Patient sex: F
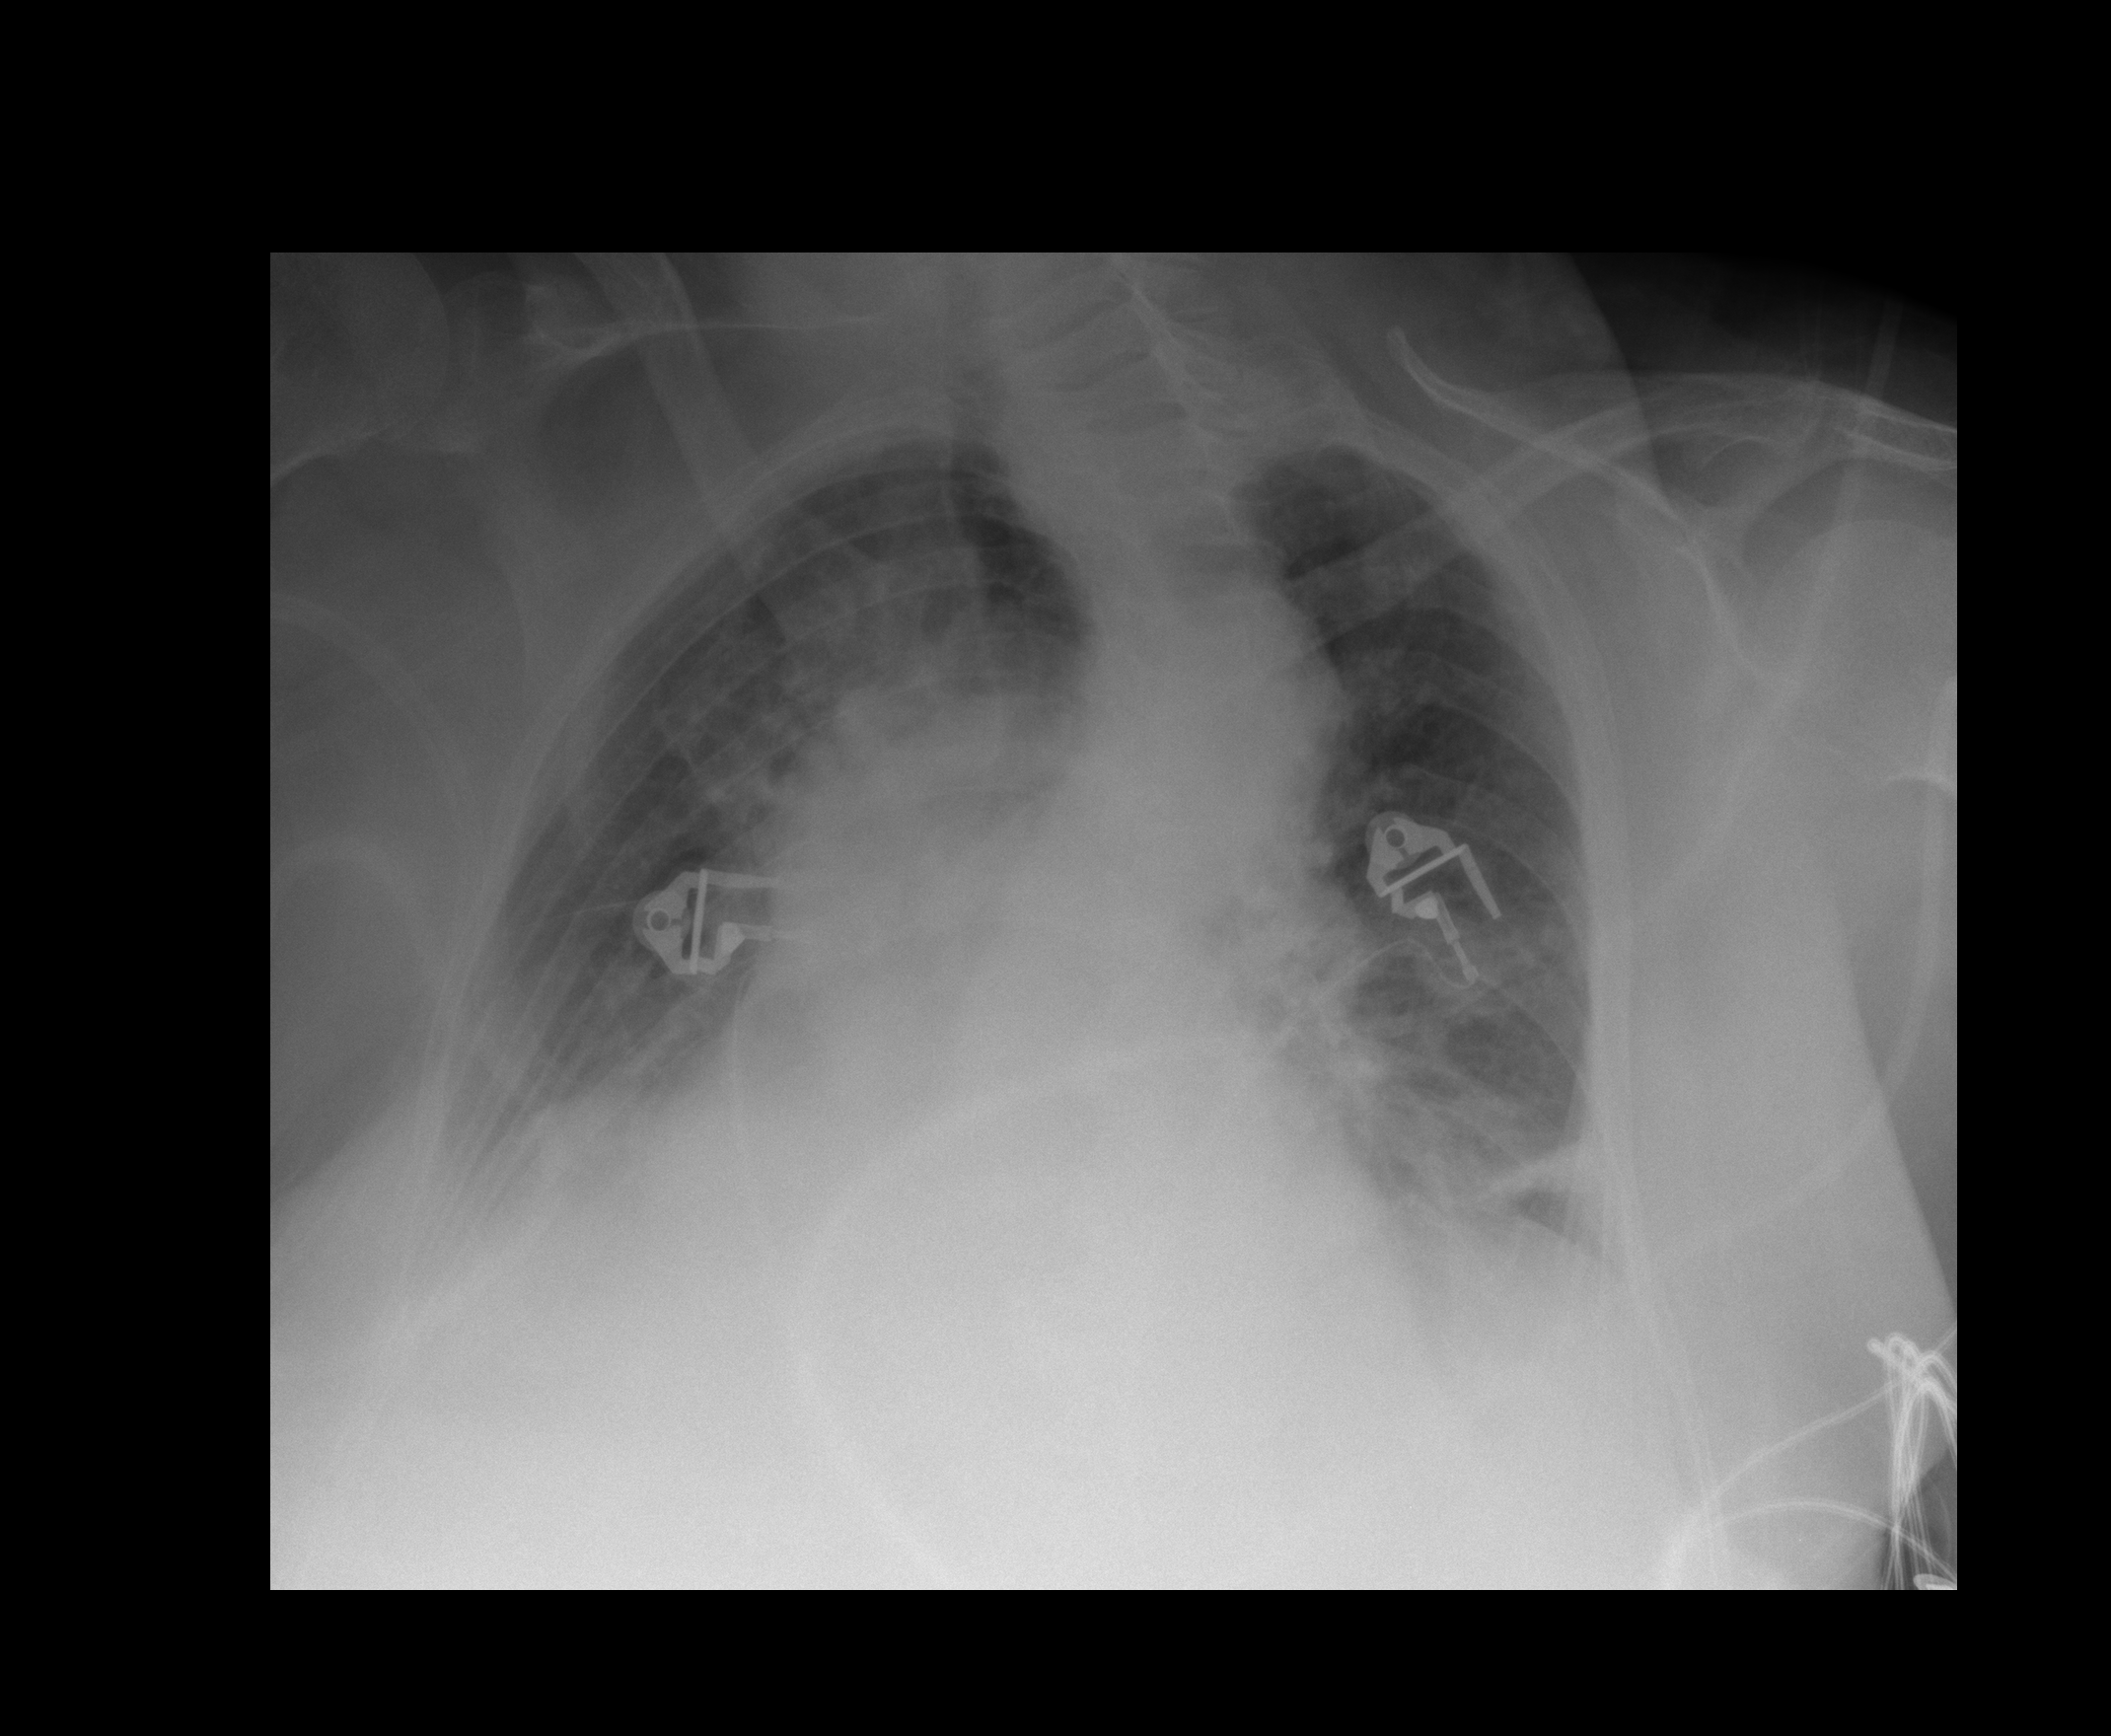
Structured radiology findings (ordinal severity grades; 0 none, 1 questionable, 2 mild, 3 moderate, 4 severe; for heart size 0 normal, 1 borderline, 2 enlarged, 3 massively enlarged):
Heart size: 2
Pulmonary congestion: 2
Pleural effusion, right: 2
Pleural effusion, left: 0
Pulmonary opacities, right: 0
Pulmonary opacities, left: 0
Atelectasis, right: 2
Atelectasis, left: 2